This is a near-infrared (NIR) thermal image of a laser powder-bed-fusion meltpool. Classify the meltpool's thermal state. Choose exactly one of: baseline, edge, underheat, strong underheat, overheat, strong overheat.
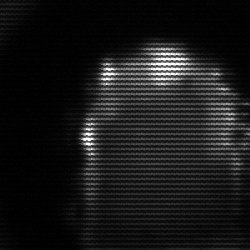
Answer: baseline